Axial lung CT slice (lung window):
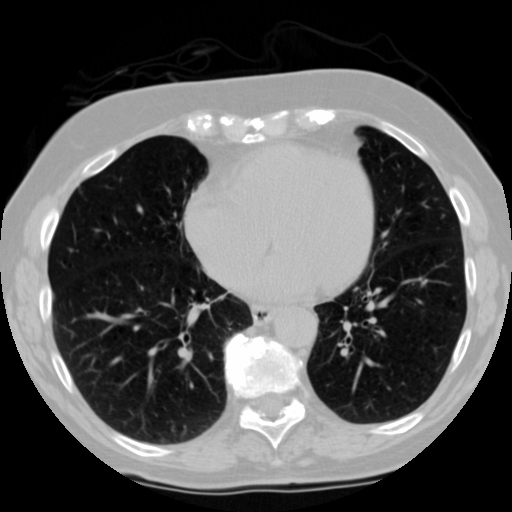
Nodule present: no